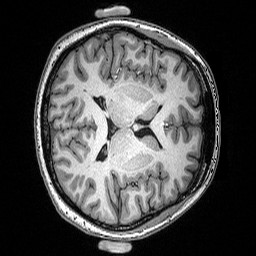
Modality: T1w
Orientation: axial
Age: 32
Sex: female
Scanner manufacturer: siemens
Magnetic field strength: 3 T
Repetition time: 2.53 s
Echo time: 0.0033 s